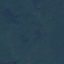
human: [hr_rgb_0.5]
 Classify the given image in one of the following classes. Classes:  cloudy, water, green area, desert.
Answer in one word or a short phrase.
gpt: green area